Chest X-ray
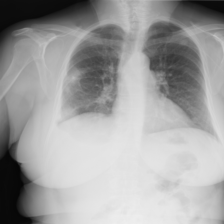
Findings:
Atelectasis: negative
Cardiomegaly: negative
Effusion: positive
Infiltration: positive
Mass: positive
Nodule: positive
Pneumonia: negative
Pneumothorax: negative
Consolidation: negative
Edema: negative
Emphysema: negative
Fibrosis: negative
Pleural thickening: negative
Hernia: negative